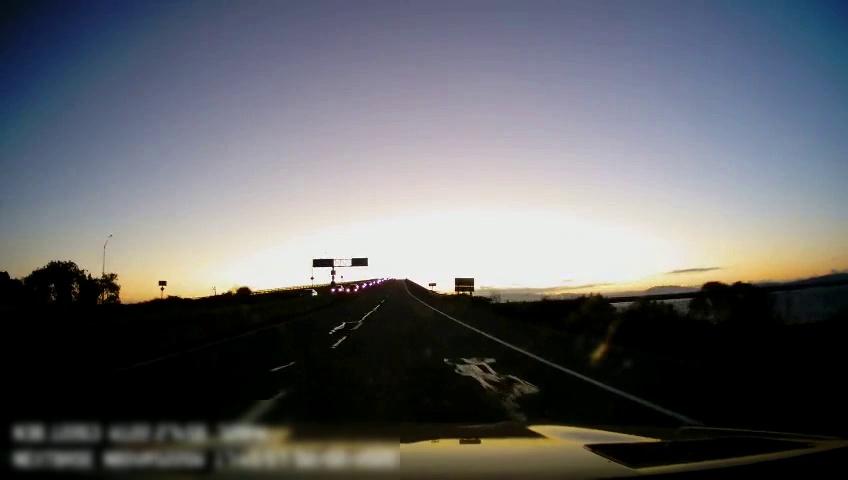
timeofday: Dusk/Dawn/Twilight
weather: Sunny
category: Drivable Space
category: Drivable Space
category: Vehicles | Car
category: Vehicles | Car
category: Vehicles | Car
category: Lanes | Current Lane
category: Lanes | Current Lane
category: Lanes | Alternate Lane
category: Lanes | Alternate Lane